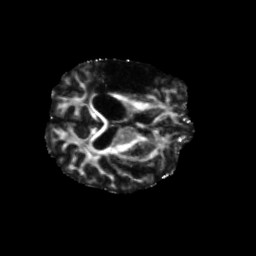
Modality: FA
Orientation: axial
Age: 55
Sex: male
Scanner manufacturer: siemens
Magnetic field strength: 3 T
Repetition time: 5.47 s
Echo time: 0.0854 s